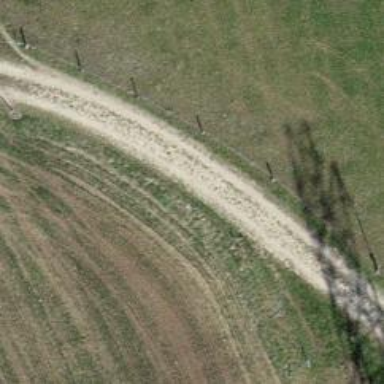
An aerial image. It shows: Gravel track of grade3 type.